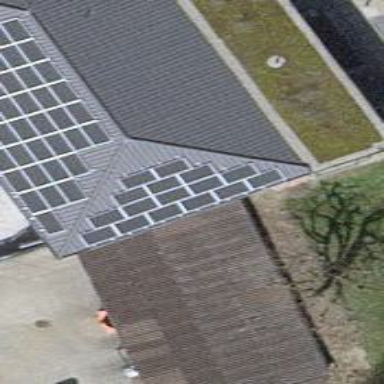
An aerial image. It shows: Solar power generator using photovoltaic method with solar photovoltaic panel types.